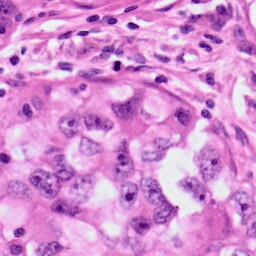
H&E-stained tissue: Lung